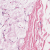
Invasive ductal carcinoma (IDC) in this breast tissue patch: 0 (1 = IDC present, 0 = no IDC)